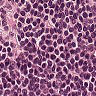
Metastatic tissue present: no